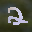
Label: 2